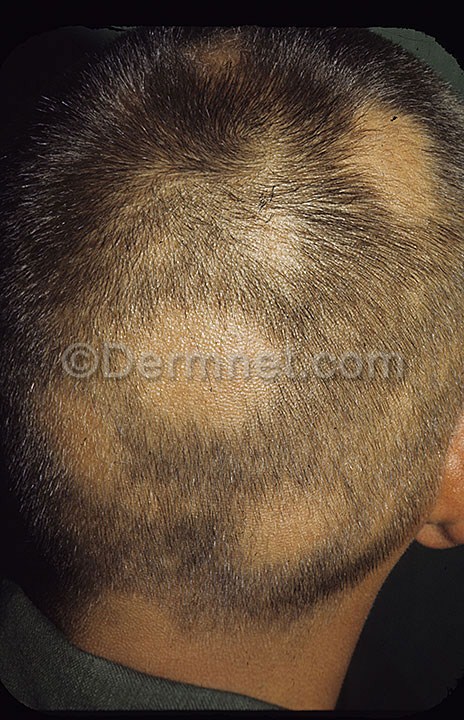
Disease: Hair Loss Photos Alopecia and other Hair Diseases